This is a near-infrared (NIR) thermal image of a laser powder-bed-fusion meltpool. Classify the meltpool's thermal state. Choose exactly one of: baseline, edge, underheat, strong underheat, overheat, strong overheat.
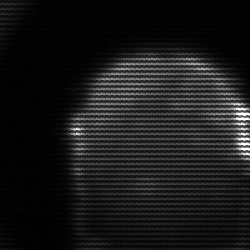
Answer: edge